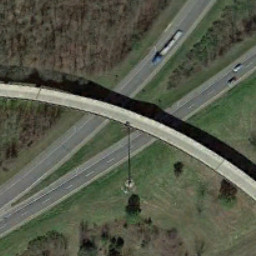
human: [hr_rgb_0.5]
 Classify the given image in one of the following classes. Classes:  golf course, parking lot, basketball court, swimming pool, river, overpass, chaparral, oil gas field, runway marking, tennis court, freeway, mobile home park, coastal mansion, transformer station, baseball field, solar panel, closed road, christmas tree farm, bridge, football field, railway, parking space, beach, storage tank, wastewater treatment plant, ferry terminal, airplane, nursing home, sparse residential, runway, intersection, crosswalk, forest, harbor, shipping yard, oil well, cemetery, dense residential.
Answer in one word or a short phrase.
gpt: overpass